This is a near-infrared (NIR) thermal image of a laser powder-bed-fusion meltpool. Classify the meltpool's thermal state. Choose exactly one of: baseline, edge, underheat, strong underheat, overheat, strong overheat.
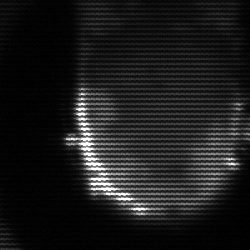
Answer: baseline